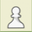
Piece: wP